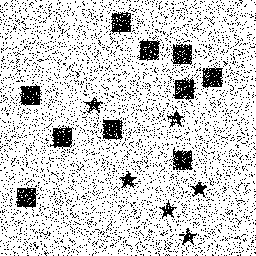
Squares: 10
Triangles: 0
Stars: 6
Total shapes: 16